Aerial crown-view tile of a tropical tree (Barro Colorado Island, Panama), acquired 20240716:
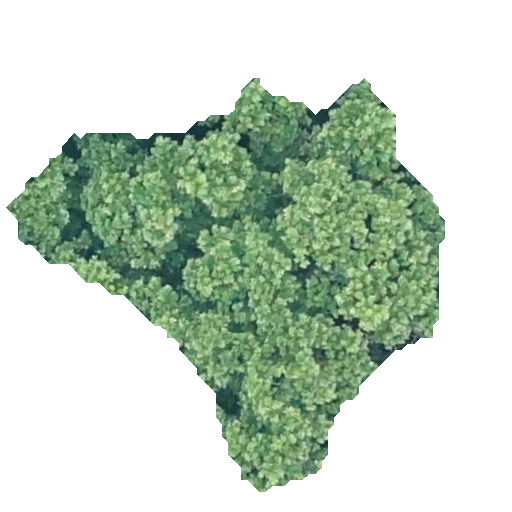
Species: Anacardium excelsum
GBIF accepted scientific name: Anacardium excelsum
Crown area: 155.145 m²